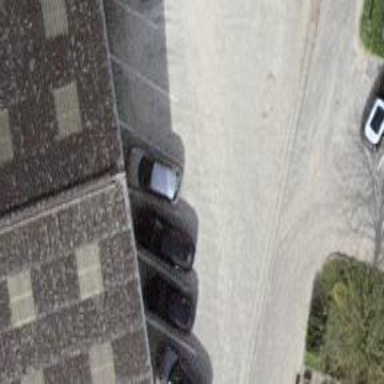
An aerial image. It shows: Parking area.